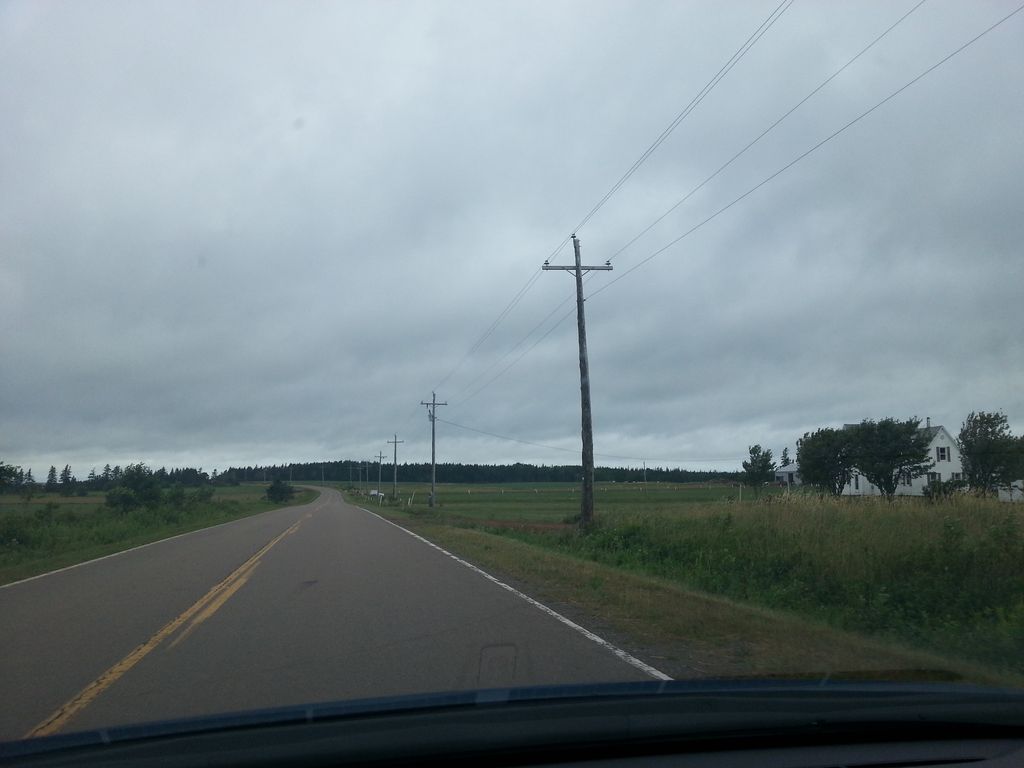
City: charlottetown